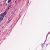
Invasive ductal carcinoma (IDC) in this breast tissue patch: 0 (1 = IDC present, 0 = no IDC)